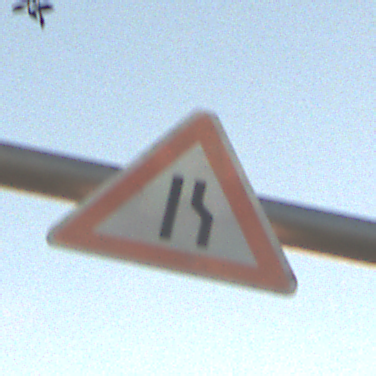
Verkehrszeichen: EinseitigVerengteFahrbahnRechts
Umgebung: Outdoor, Nature
Tageszeit: SunriseSunset
Wetter: PartlyCloudy
Licht: Natural
Jahreszeit: NotSpecified
Kontrast: HighContrast